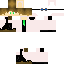
A male human skin with pale skin, wearing brown long hair dressed in a green_skin hoodie and brown pants, featuring a closed mouth.